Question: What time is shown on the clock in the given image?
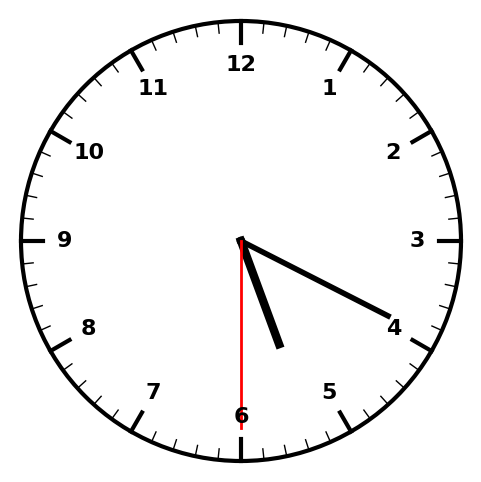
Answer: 05:19:30